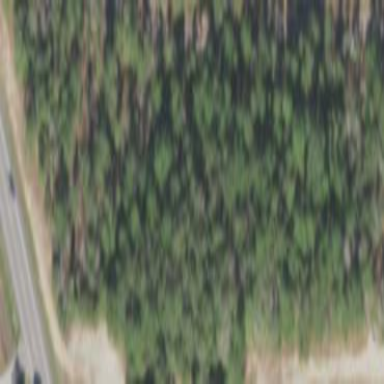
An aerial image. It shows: Woodland with needle-leaved trees.